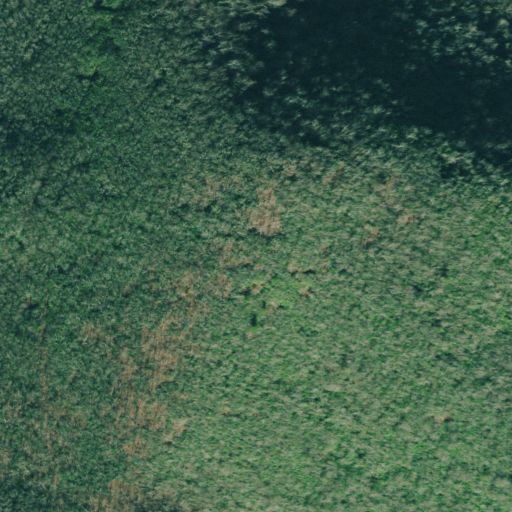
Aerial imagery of mountain in Georgia named Little Bald Mountain containing mixed forest, deciduous forest, and evergreen forest